Question: I have functionality where i need to implement nested django forms with the below models
'''
class Publisher(models.Model):
name = models.CharField(max_length=256)
address1 = models.CharField(max_length=256)
address2 = models.CharField(max_length=256)
city = models.CharField(max_length=256)
class Author(models.Model):
publisher = models.ForeignKey(Publisher)
name = models.CharField(max_length=256)
address = models.CharField(max_length=256)
class Book(models.Model):
author = models.ForeignKey(Author)
name = models.CharField(max_length=256)
price = models.FloatField()
'''
'''
class PublisherForm(ModelForm):
class Meta:
model = Publisher
def __init__(self, *args, **kwargs):
super(PublisherForm, self).__init__(*args, **kwargs)
self.fields['name'].widget.attrs = {'id':'inputIcon', 'class':'input-block', 'placeholder':'Publisher Name', 'autofocus':'autofocus'}
self.fields['address'].widget.attrs = {'id':'inputIcon', 'class':'input-block', 'placeholder':'Publisher Address '}
class AuthorForm(ModelForm):
class Meta:
model = Author
exclude = ('publisher',)
def __init__(self, *args, **kwargs):
super(AuthorForm, self).__init__(*args, **kwargs)
self.fields['name'].widget.attrs = {'id':'inputIcon', 'class':'input-block', 'placeholder':'Author Name'}
self.fields['address'].widget.attrs = {'id':'inputIcon', 'class':'input-block', 'placeholder':'Author Address'}
class BookForm(ModelForm):
class Meta:
model = Book
exclude = ('author',)
def __init__(self, *args, **kwargs):
super(BookForm, self).__init__(*args, **kwargs)
self.fields['name'].widget.attrs = {'id':'inputIcon', 'class':'input-block', 'placeholder':'Book Name'}
self.fields['price'].widget.attrs = {'id':'inputIcon', 'class':'input-block', 'placeholder':'Book Price'}
'''
So with the above models and forms, i need to create the forms dynamically on the same screen like in the UI screen below

So from the above screen, we can observe all the three model forms should displayon the same page.
'''
1. The publisher may have many authors
2. Each author may have many books
'''
Also you can observe from the design, we have two button for
'''
1.Add Another Author - Adding Multiple Authors
2.Add Book - Adding multiple books for Author
'''
When we click on Add Book, a new Book form should be created as in the screenshot
When we click on 'Add another author' button a new Author record should be displayed and he can able to add multiple Books for this author same as above by clicking on 'Add Book'
If we have only two models A and B, and if B has 'ForeignKey' to A, then we could be able to achive this functionlaity by usign django 'formsets or inline_formsets or model_formsets' , but here in the above we should be able to
1. Add nested(multiple) Book forms for Author
2. Add nested(multiple) Author forms for Publisher
So how to achieve the above functionality ?, i have searched a lot, but could n't able to figure out the above stuff
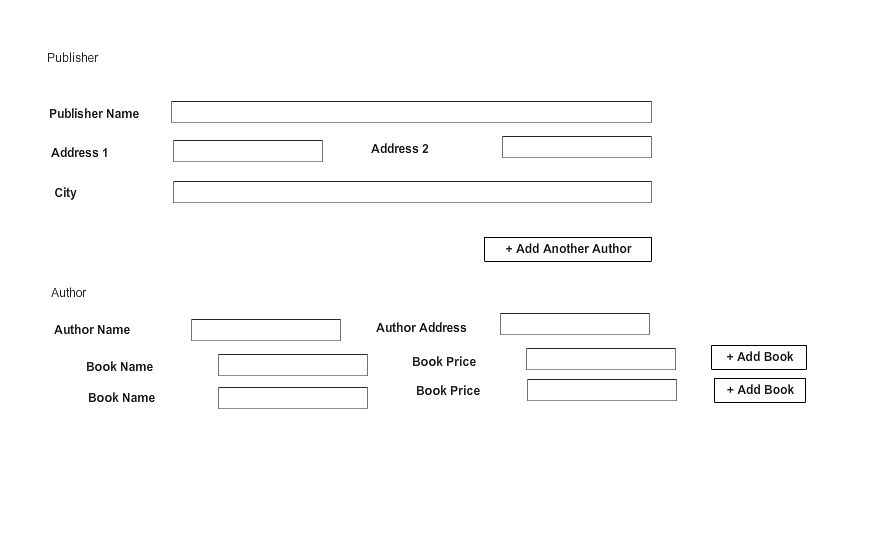
Answer: This can be done by playing with <URL>, then use javascript to add new forms empty forms for books and authors.
Bellow is a basic sample I coded for you.
The trick is to use javascript to generate book formsets in templates with dynamic form prefixes related to the parent author ('books_formset_0', 'books_formset_1', ...), then on sumbit the form, iterate for each author to find the related book_formset.
A complete django project to run and test this code can be downloaded <URL>.
'''
<script type="text/javascript" src="{{ STATIC_URL }}js/jquery.js"></script>
<script type="text/javascript">
$(function () {
$('form').delegate('.btn_add_book', 'click', function () {
var $this = $(this)
var author_ptr = $this.attr('id').split('-')[1]
var $total_author_books = $(':input[name=books_formset_' + author_ptr + '-TOTAL_FORMS]');
var author_book_form_count = parseInt($total_author_books.val())
$total_author_books.val(author_book_form_count + 1)
var $new_book_form = $('<fieldset class="author_book_form">' +
'<legend>Book</legend>' +
'<p>' +
'<label for="id_books_formset_' + author_ptr + '-' + author_book_form_count + '-name">Name:</label>' +
'<input id="id_books_formset_' + author_ptr + '-' + author_book_form_count + '-name" maxlength="256" name="books_formset_' + author_ptr + '-' + author_book_form_count + '-name" type="text" />' +
'<input id="id_books_formset_' + author_ptr + '-' + author_book_form_count + '-author" name="books_formset_' + author_ptr + '-' + author_book_form_count + '-author" type="hidden" />' +
'<input id="id_books_formset_' + author_ptr + '-' + author_book_form_count + '-id" name="books_formset_' + author_ptr + '-' + author_book_form_count + '-id" type="hidden" />' +
'</p>' +
'</fieldset>'
)
$this.parents('.author_form').find('.author_books').prepend($new_book_form)
})
$('form').delegate('#btn_add_author', 'click', function () {
var $total_authors = $(':input[name=authors_formset-TOTAL_FORMS]');
author_form_count = parseInt($total_authors.val())
$total_authors.val(author_form_count + 1)
book_form = '<fieldset class="author_book_form">' +
'<legend>Book</legend>' +
'<p>' +
'<label for="id_books_formset_' + author_form_count + '-0-name">Name:</label>' +
'<input id="id_books_formset_' + author_form_count + '-0-name" maxlength="256" name="books_formset_' + author_form_count + '-0-name" type="text" />' +
'<input id="id_books_formset_' + author_form_count + '-0-author" name="books_formset_' + author_form_count + '-0-author" type="hidden" />' +
'<input id="id_books_formset_' + author_form_count + '-0-id" name="books_formset_' + author_form_count + '-0-id" type="hidden" />' +
'</p>' +
'</fieldset>';
$new_author_form = $(
'<fieldset class="author_form">' +
'<legend>Author</legend>' +
'<p>' +
'<label for="id_authors_formset-' + author_form_count + '-name">Name:</label>' +
'<input id="id_authors_formset-' + author_form_count + '-name" maxlength="256" name="authors_formset-' + author_form_count + '-name" type="text" />' +
'<input id="id_authors_formset-' + author_form_count + '-publisher" name="authors_formset-' + author_form_count + '-publisher" type="hidden" />' +
'<input id="id_authors_formset-' + author_form_count + '-id" name="authors_formset-' + author_form_count + '-id" type="hidden" />' +
'</p>' +
'<p><input type="button" value="Add Book" class="btn_add_book" id="author-' + author_form_count + '"/></p>' +
'<div class="author_books">' +
'<input id="id_books_formset_' + author_form_count + '-TOTAL_FORMS" name="books_formset_' + author_form_count + '-TOTAL_FORMS" type="hidden" value="1" />' +
'<input id="id_books_formset_' + author_form_count + '-INITIAL_FORMS" name="books_formset_' + author_form_count + '-INITIAL_FORMS" type="hidden" value="0" />' +
'<input id="id_books_formset_' + author_form_count + '-MAX_NUM_FORMS" name="books_formset_' + author_form_count + '-MAX_NUM_FORMS" type="hidden" value="1000" />' +
book_form +
'</div >' +
'</fieldset >'
)
$('#authors').prepend($new_author_form)
})
})
</script>
<h1>Add Publisher</h1>
<form action="" method="post">
{% csrf_token %}
{{ form.as_p }}
<p><input type="button" id="btn_add_author" value="Add another author"/></p>
<div id="authors">
{{ authors_formset.management_form }}
{% for form in authors_formset %}
<fieldset class="author_form">
<legend>Author</legend>
{{ form.as_p }}
<p><input type="button" value="Add Book" class="btn_add_book" id="author-{{ forloop.counter0 }}"/></p>
<div class="author_books">
{{ books_formset.management_form }}
{% for form in books_formset %}
<fieldset class="author_book_form">
<legend>Book</legend>
{{ form.as_p }}
</fieldset>
{% endfor %}
</div>
</fieldset>
{% endfor %}
</div>
<p><input type="submit" value="Save"></p>
</form>
'''
'''
AuthorInlineFormSet = inlineformset_factory(Publisher, Author, extra=1, can_delete=False)
BookInlineFormSet = inlineformset_factory(Author, Book, extra=1, can_delete=False)
'''
'''
class PublisherCreateView(CreateView):
model = Publisher
def form_valid(self, form):
result = super(PublisherCreateView, self).form_valid(form)
authors_formset = AuthorInlineFormSet(form.data, instance=self.object, prefix='authors_formset')
if authors_formset.is_valid():
authors = authors_formset.save()
authors_count = 0
for author in authors:
books_formset = BookInlineFormSet(form.data, instance=author, prefix='books_formset_%s' % authors_count)
if books_formset.is_valid():
books_formset.save()
authors_count += 1
return result
def get_context_data(self, **kwargs):
context = super(PublisherCreateView, self).get_context_data(**kwargs)
context['authors_formset'] = AuthorInlineFormSet(prefix='authors_formset')
context['books_formset'] = BookInlineFormSet(prefix='books_formset_0')
return context
'''